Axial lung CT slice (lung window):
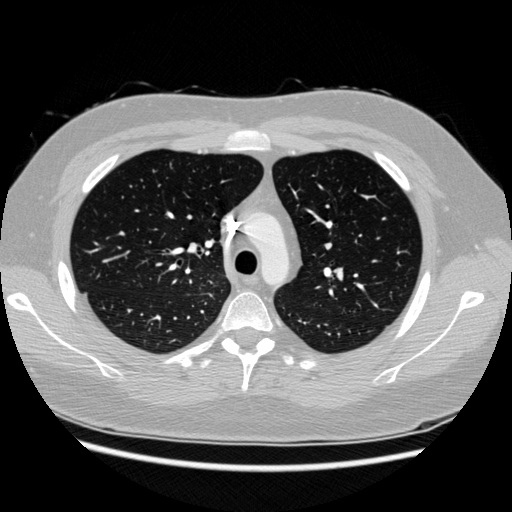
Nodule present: no